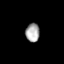
Tissue: prostate
Cell type: Fibroblasts
Senescence score: 0.8086
Nuclear area (px): 253
Mean DAPI intensity: 167.692